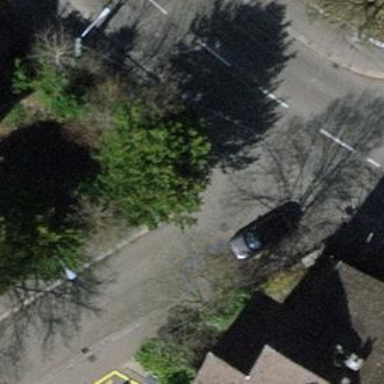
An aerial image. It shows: Residential road with asphalt surface. There are sidewalks on both sides of the road.